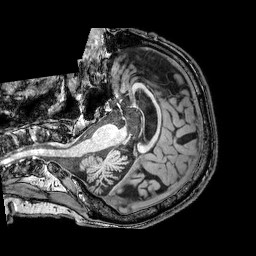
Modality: T1w
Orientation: axial
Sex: male
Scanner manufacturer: philips
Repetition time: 0.008143 s
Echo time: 0.00372 s